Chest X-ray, PA view. Patient: 58 years old, sex M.
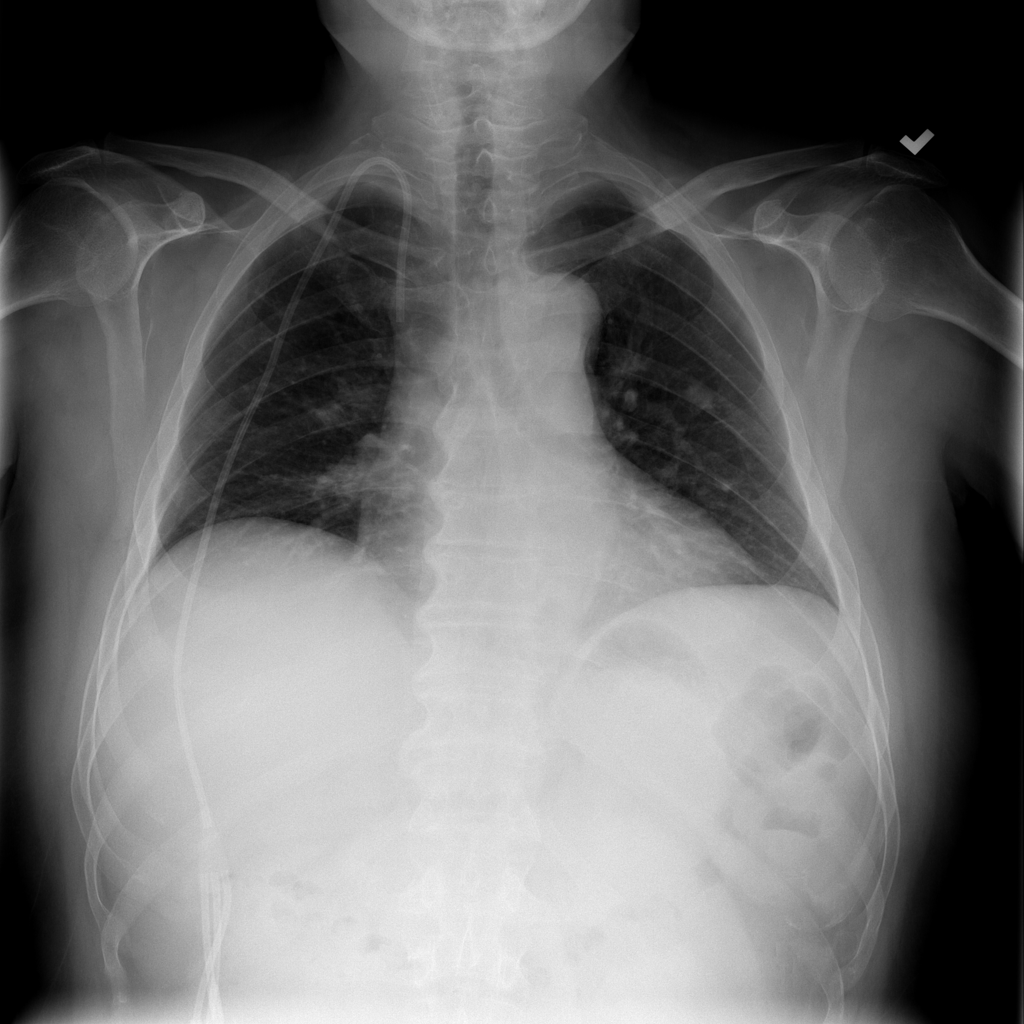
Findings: Nodule